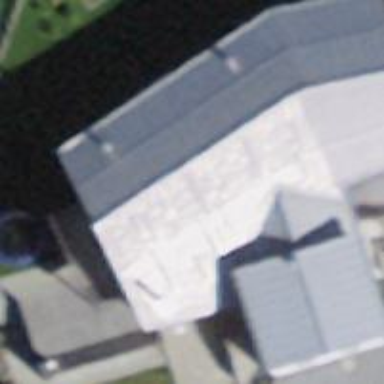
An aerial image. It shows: Building with gabled roof oriented across its structure.